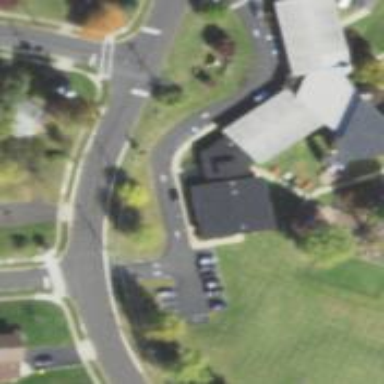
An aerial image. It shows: Kindergarten.